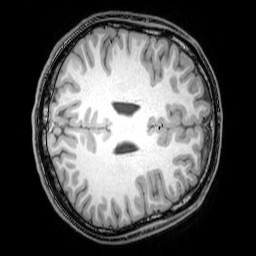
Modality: T1w
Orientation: axial
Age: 22
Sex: male
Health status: healthy
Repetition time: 0.081 s
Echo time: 0.037 s